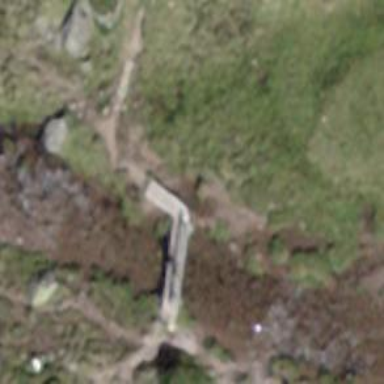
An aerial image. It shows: Path on bridge.